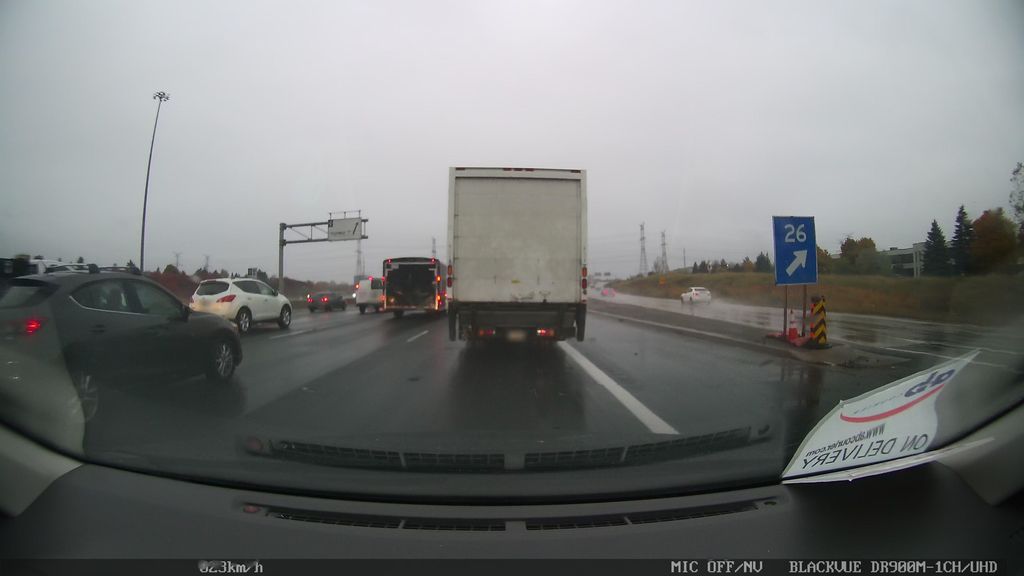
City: toronto